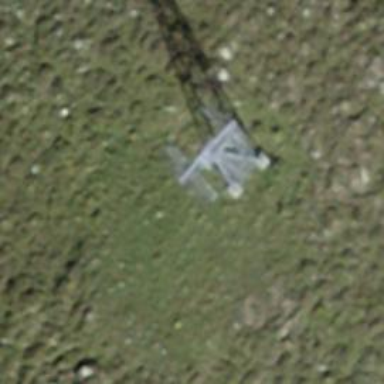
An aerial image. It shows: Pylon used for aerialway.